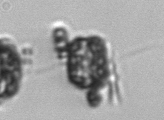
Label: Thalassiosira_TAG_external_detritus